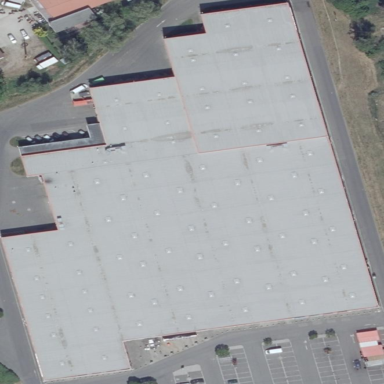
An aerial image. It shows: Building with furniture shop.